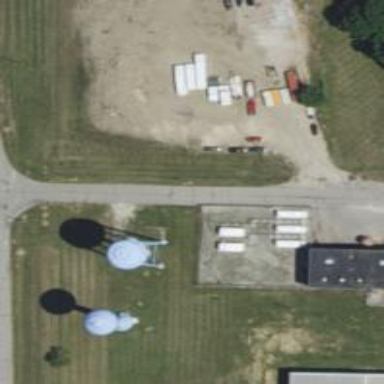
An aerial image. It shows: Water tower that is man-made.